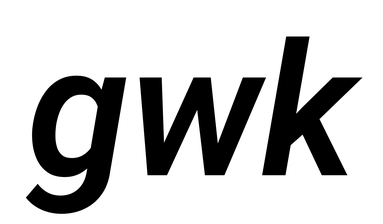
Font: Roboto-Italic_SemiBold_Italic